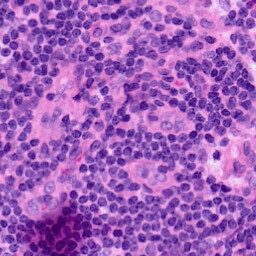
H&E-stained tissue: LymphNode